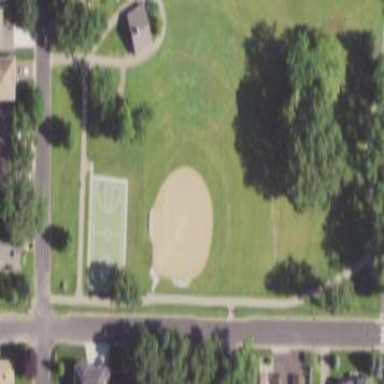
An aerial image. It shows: Baseball pitch for leisure land.